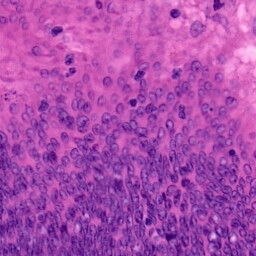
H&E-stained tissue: Colon